Aerial crown-view tile of a tropical tree (Barro Colorado Island, Panama), acquired 20241014:
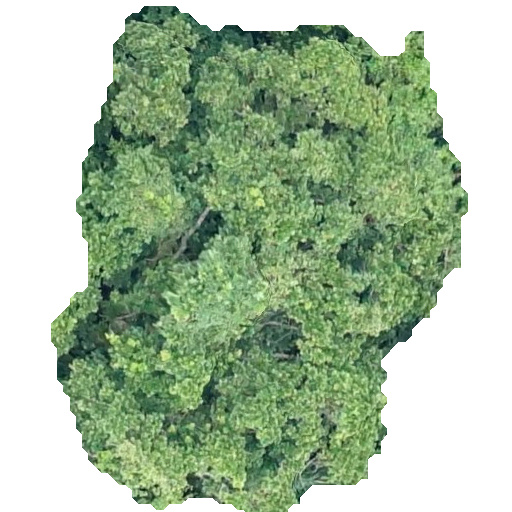
Species: Anacardium excelsum
GBIF accepted scientific name: Anacardium excelsum
Crown area: 227.067 m²